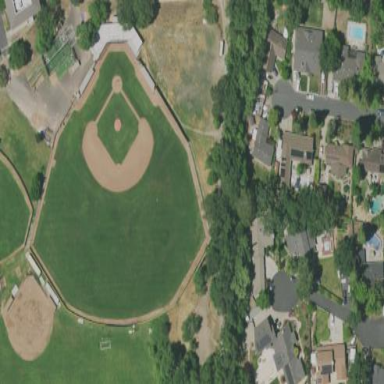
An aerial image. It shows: Baseball pitch for leisure and sports activities.